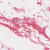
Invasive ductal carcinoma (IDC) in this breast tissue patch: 0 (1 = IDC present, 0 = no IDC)